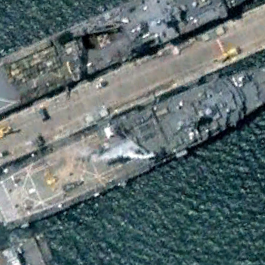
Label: combat